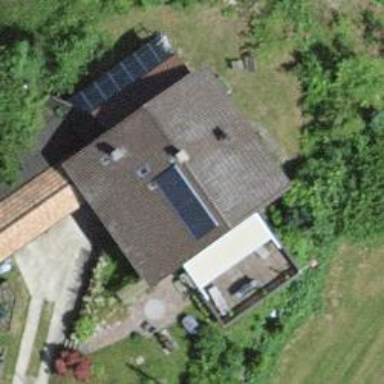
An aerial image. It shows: Solar power generator with photovoltaic panels.